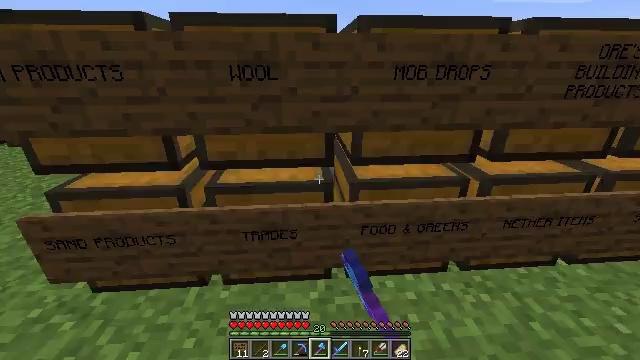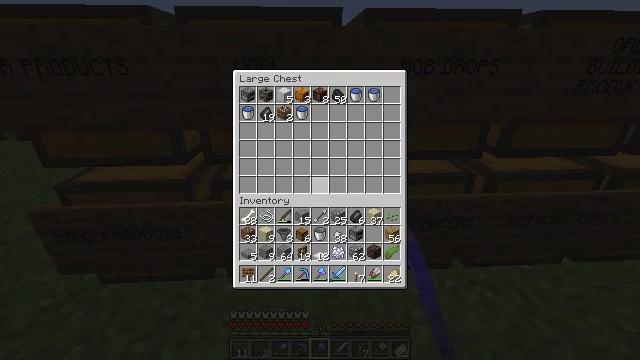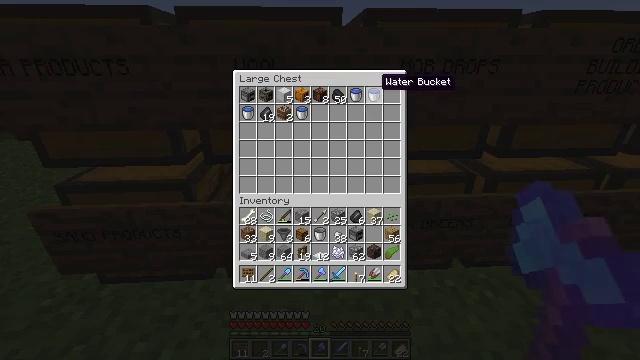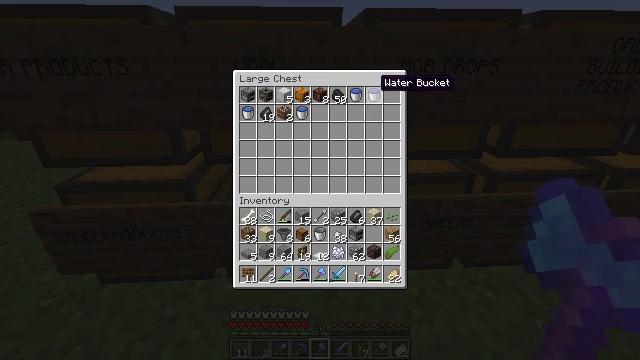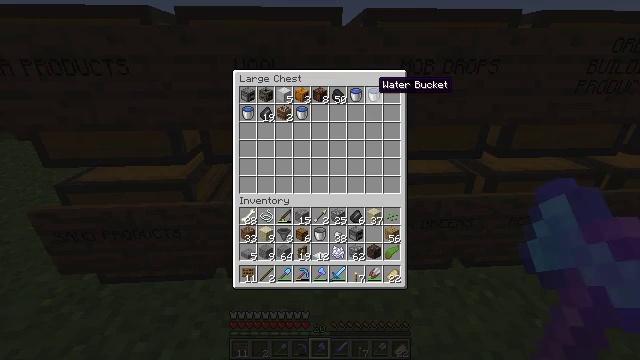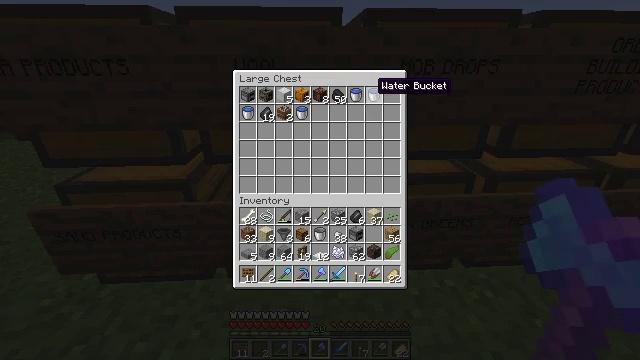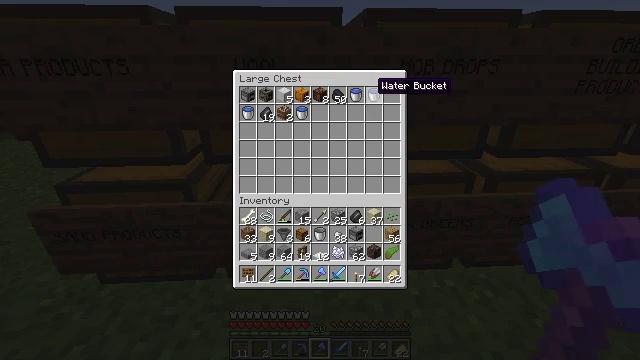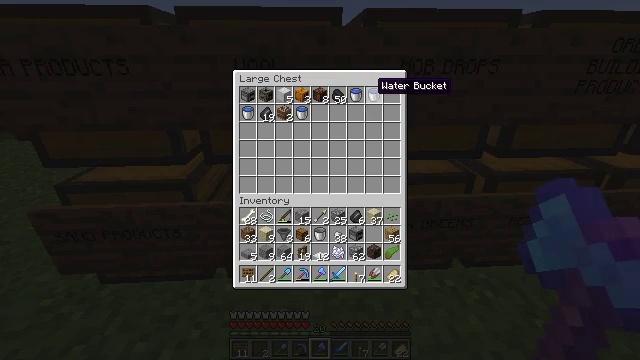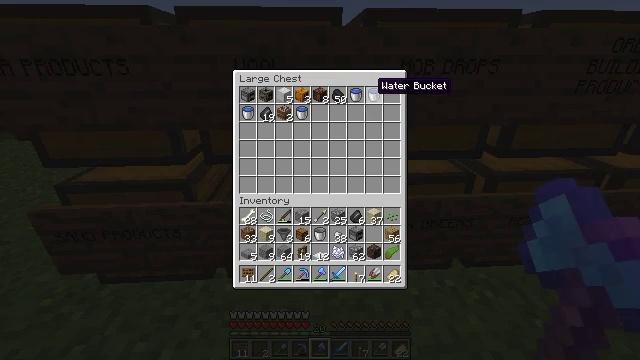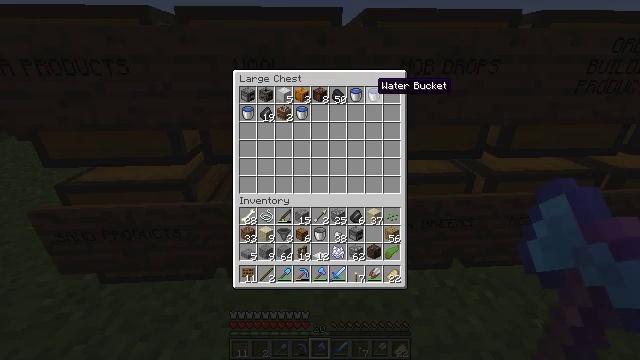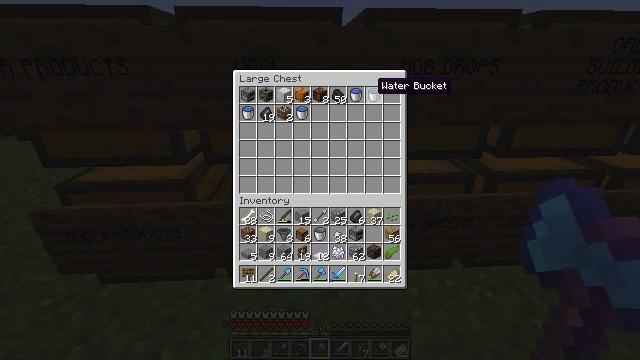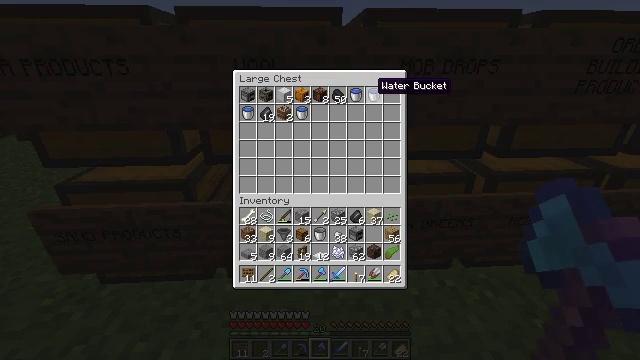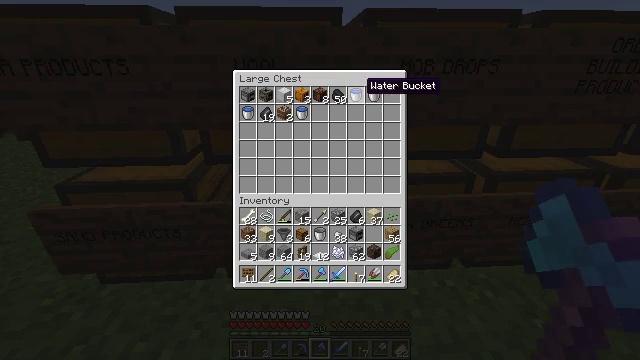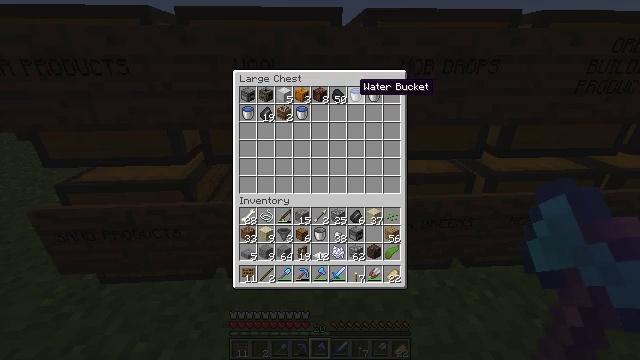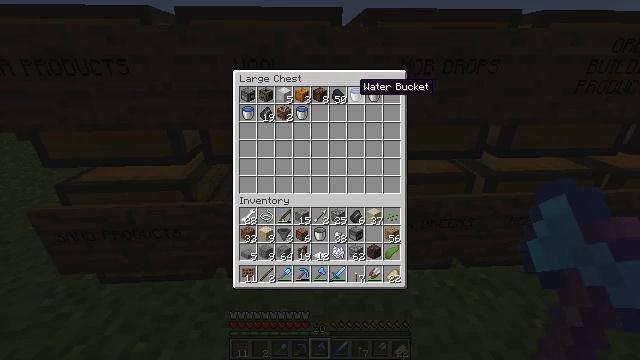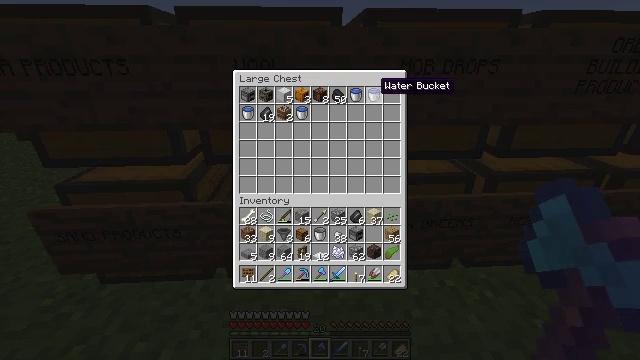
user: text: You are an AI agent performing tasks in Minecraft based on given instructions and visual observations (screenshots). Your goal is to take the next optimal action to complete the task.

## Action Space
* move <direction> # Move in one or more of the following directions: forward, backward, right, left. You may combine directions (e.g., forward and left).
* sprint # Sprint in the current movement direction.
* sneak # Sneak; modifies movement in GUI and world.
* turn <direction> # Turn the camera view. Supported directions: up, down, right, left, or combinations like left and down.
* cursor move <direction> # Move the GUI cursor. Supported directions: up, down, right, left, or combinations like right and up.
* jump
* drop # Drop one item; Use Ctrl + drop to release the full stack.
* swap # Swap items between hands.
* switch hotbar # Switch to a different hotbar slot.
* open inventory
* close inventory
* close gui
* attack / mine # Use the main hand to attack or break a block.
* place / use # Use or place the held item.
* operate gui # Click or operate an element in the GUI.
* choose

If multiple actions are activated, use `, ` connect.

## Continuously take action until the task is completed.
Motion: motion action
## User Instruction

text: Gather the torch from its position.
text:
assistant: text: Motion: open gui
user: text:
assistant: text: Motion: sneak, cursor move right and up
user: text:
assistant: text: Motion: sneak
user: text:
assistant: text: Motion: sneak
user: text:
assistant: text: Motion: no_op
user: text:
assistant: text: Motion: no_op
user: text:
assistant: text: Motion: no_op
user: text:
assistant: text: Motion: no_op
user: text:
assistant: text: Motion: no_op
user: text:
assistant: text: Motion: no_op
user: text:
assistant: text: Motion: no_op
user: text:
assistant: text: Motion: cursor move left
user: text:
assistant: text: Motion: cursor move left
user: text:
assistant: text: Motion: no_op
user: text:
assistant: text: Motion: sneak, cursor move right
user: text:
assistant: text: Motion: sneak
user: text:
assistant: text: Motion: sneak
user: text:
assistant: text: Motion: sneak
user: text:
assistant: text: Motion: sneak
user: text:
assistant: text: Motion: sneak
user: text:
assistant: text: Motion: sneak
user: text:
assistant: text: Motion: sneak
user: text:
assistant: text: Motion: sneak
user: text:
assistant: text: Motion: sneak
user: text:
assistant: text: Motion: sneak
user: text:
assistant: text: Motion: sneak
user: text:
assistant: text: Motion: sneak
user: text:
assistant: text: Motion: sneak
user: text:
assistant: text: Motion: sneak, operate gui
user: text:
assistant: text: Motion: sneak, operate gui